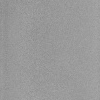
Atmospheric dust classification: dusty